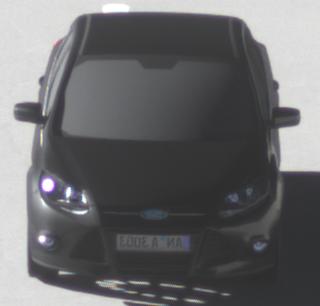
Make: Ford
Model: Focus 1.6 Ti-VCT
Detailed model: Focus (III)
Model produced from: 2011/09
Model produced until: 2014/09
Doors: 5
Color: black
Road condition: dry road
Daytime: morning or afternoon
Contrast: high contrast